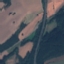
Land use / land cover class: Highway